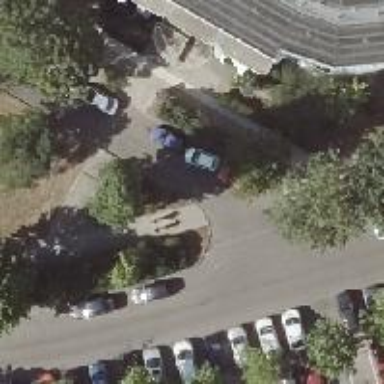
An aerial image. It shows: Residential road with parallel parking lane on the left side. The road has asphalt surface.